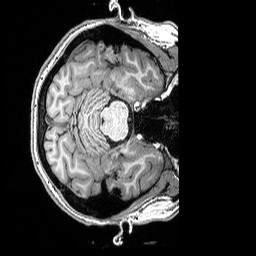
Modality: T1w
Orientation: axial
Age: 26
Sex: female